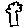
Label: tree